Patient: sex M, age 71
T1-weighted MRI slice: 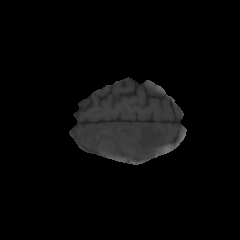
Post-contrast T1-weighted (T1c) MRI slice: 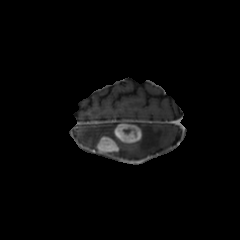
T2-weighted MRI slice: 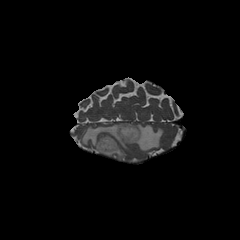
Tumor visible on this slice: yes
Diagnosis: Glioblastoma, IDH-wildtype
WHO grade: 4